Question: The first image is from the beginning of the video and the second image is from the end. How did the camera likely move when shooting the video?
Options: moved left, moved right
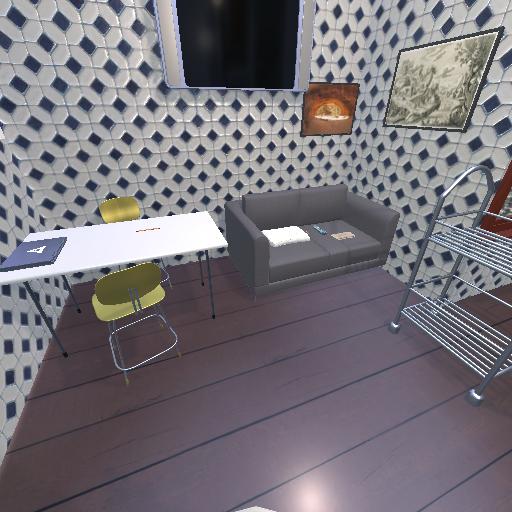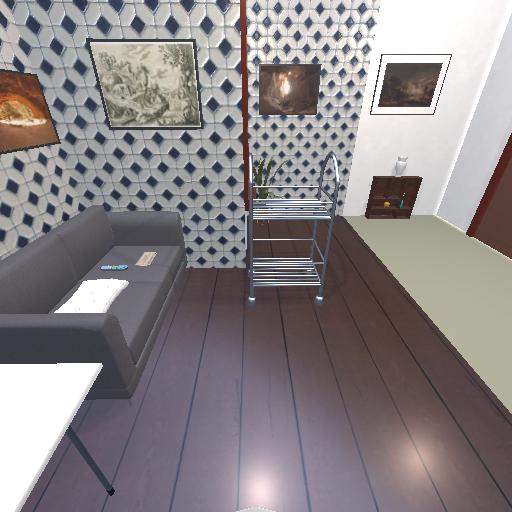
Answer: moved left